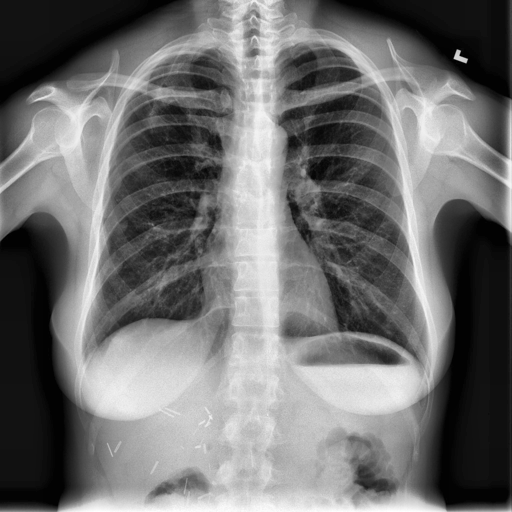
Finding: NORMAL